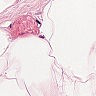
Metastatic tissue present: no